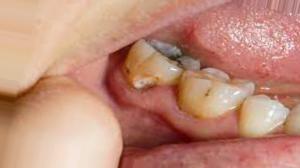
Condition: Caries